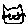
Label: cat